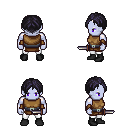
a pixel art fantasy rpg character, male body template, dark elf, purple skin, leather chest armor, white pants, raven parted hairstyle, cloth bracers, black shoes, dagger, four views (front, back, left, right), 2x2 character sprite sheet, small pixel art, hard edges, no anti-aliasing